Interaction volume radius: 5 \u00c5
Interaction volume height: 20 \u00c5
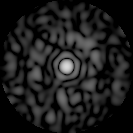
Disorder parameter: 0.8246